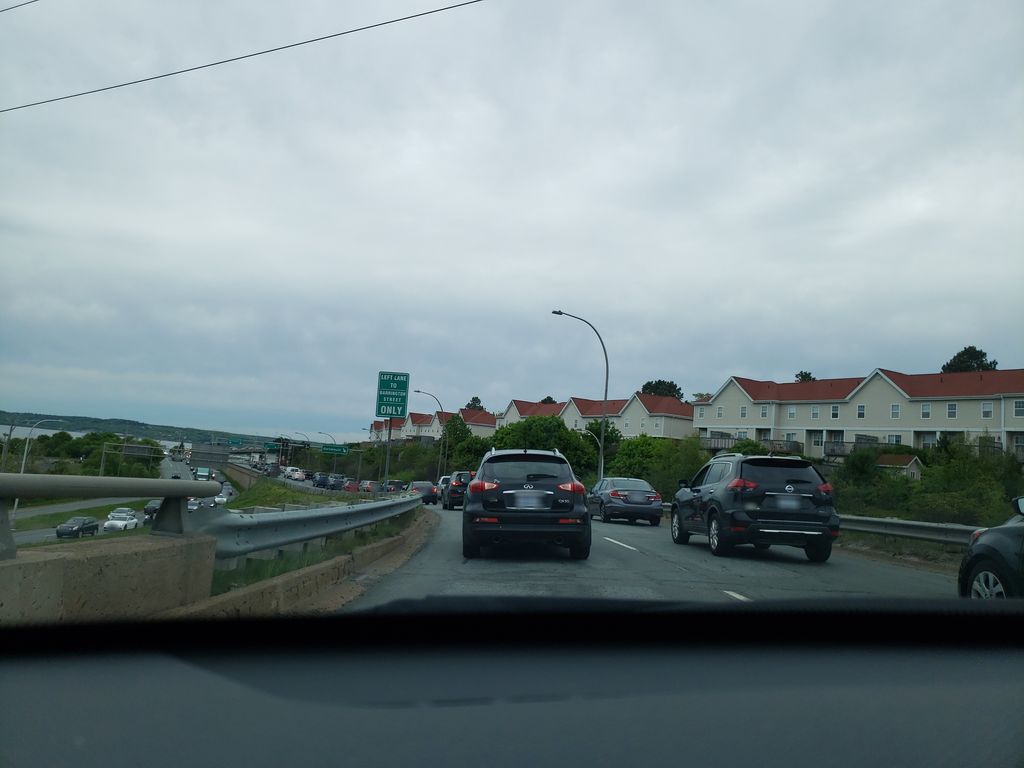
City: halifax